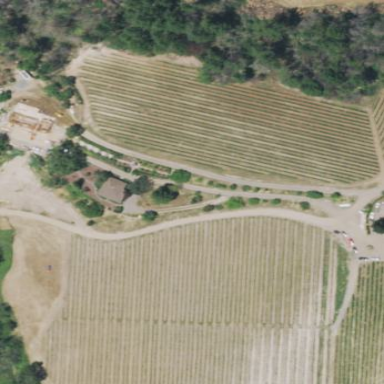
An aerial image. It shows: Vineyard growing wine grapes.